Question: I was wondering when a error message pops up in Firebug, what does that mean? I tried to search in <URL> but no luck. Can someone please advise? Thanks.

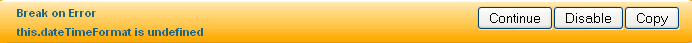
Answer: When you click , it stops the code from breaking at that point during future runs.
It also marks the line with a breakpoint and disables it.

Note: Extra breakpoint added for reference.